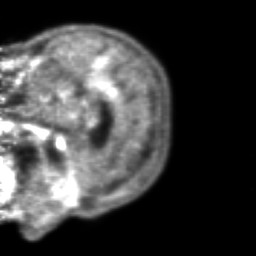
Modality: PET
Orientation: sagittal
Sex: female
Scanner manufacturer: ge